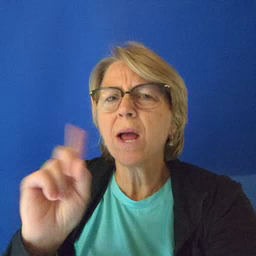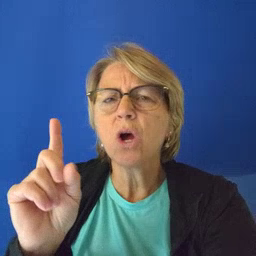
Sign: where